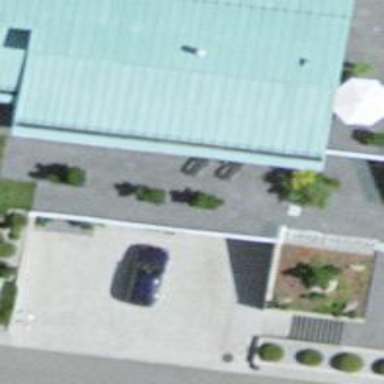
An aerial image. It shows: Parking entrance.